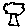
Label: tree